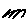
Label: zigzag